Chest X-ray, AP view. Patient: 43 years old, sex F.
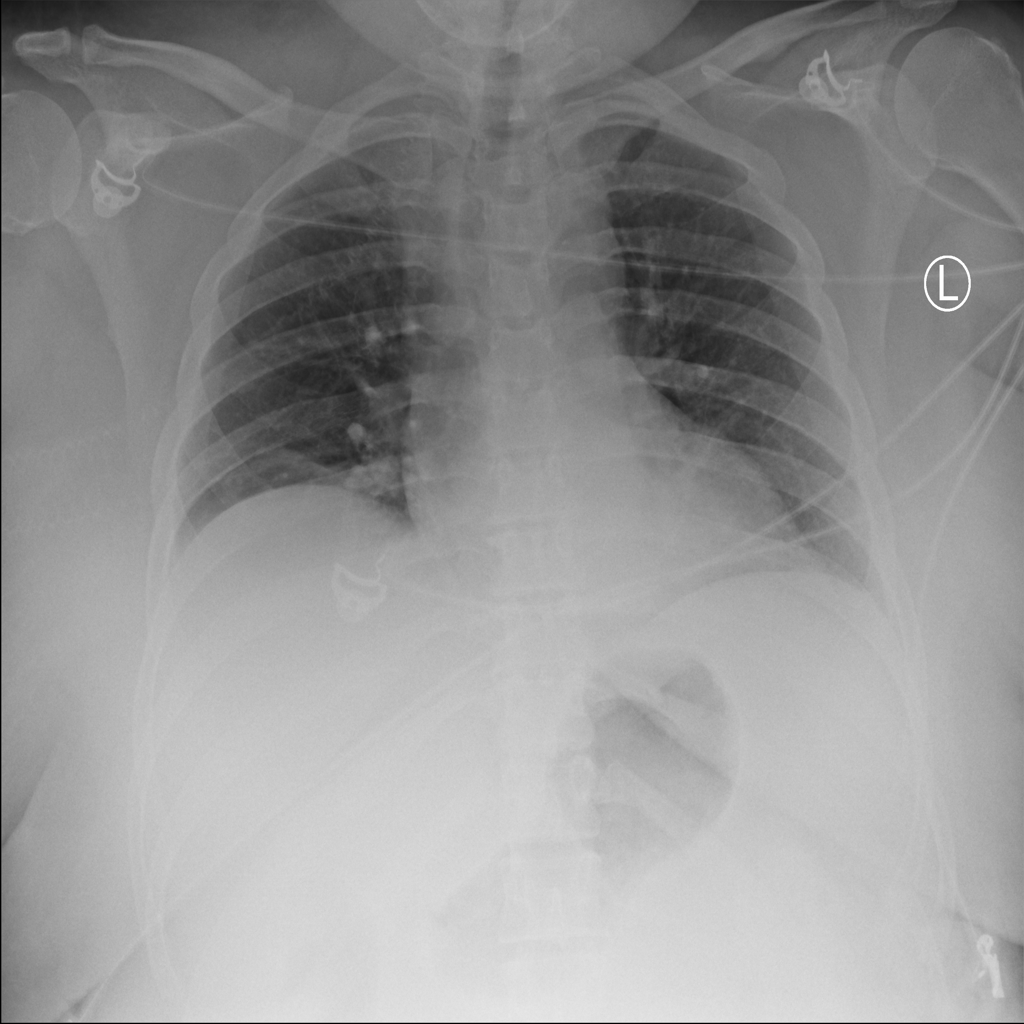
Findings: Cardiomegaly